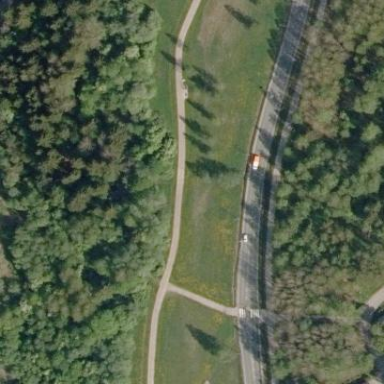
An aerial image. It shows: Park.